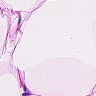
Metastatic tissue present: no